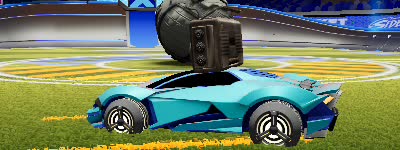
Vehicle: werewolf